Question: I am working on an appointment booking system, and there is a form that collects start date and end date from the user to check the consultant availability, lets suppose if you select start date as March 27 and end date as March 29 which are three days then i am displaying three rows and each row contains the operating hours of an office with half hour interval to book a meeting and this is how it looks like.
The timings that appear are supposed to hide the time slot already booked.

I am able to display the hours available for each day perfectly fine except that if a meeting has been booked for lets say march 28 for time 02:00PM - 02-30PM then this time is being hidden for all days except for only march 28.
Following is the code i am using for this purpose
'''
<?php
$start = new DateTime('09:00:00');
$end = new DateTime('16:00:01'); // add 1 second because last one is not included in the loop
$interval = new DateInterval('PT30M');
$period = new DatePeriod($start, $interval, $end);
$existing_time = array(
array(
'start_time' => '2014-03-28T14:00:00+1100',
'end_time' => '2014-03-28T14:30:00+1100'
),
array(
'start_time' => '2014-03-28T15:00:00+1100',
'end_time' => '2014-03-28T15:30:00+1100'
)
);
?>
<div id="accordion2" class="accordion">
<?php for ($i = 0; $i < 3; $i++) {
?>
<div class="accordion-group">
<div class="accordion-heading">
<a href="#collapse<?php echo $i ?>" data-parent="#accordion2" data-toggle="collapse"
class="accordion-toggle collapsed">
<?php echo date('Y-m-d', strtotime('2014-03-27' . ' + ' . $i . ' day')) ?>
</a>
</div>
<div class="accordion-body collapse" id="collapse<?php echo $i ?>" style="height: 0px;">
<div class="accordion-inner">
<?php
$booked = array();
foreach ($existing_time as $ex) {
$dt = new DateTime($ex['start_time']);
$booked[] = $dt->format('h:ia');
}
$previous = '';
foreach ($period as $dt) {
$current = $dt->format("h:ia");
if (!empty($previous) && !in_array($previous, $booked)) {
echo "<input name='time' type='radio' value='{$previous}|{$current}'> {$previous}-{$current}<br/>";
}
$previous = $current;
}
?>
</div>
</div>
</div>
<?php } ?>
</div>
'''
I will really appreciate any help on this.
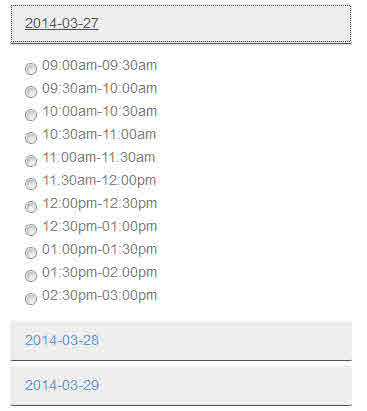
Answer: '''
<?php
$start = new DateTime('09:00:00');
$interval = new DateInterval('PT30M');
$existing_time = array(
array(
'start_time' => '2014-03-21T14:00:00+1100',
'end_time' => '2014-03-21T14:30:00+1100'
),
array(
'start_time' => '2014-03-20T15:00:00+1100',
'end_time' => '2014-03-20T15:30:00+1100'
)
);
$booked = array();
foreach ($existing_time as $ex) {
$dt = new DateTime($ex['start_time']);
$booked[] = $dt->format('Y-m-d h:ia');
}
for ($i = 0; $i < 3; $i++) {
if (0 !== $i) {
$start->modify("+1 day");
$start->setTime(9, 0);
}
$end = clone $start;
$end = $end->setTime(16, 1); // add 1 second because last one is not included in the loop
$previous = null;
$period = new DatePeriod($start, $interval, $end);
foreach ($period as $dt) {
$current = $dt->format("h:ia");
if (!empty($previous)) {
$pr_short = $previous->format("h:ia");
$pr_long = $previous->format("Y-m-d h:ia");
if (!in_array($pr_long, $booked)) {
echo "<input name='time' type='radio' value='{$pr_short}|{$current}'> {$pr_short}-{$current}<br/>";
}
}
$previous = $dt;
}
}
'''
<URL>